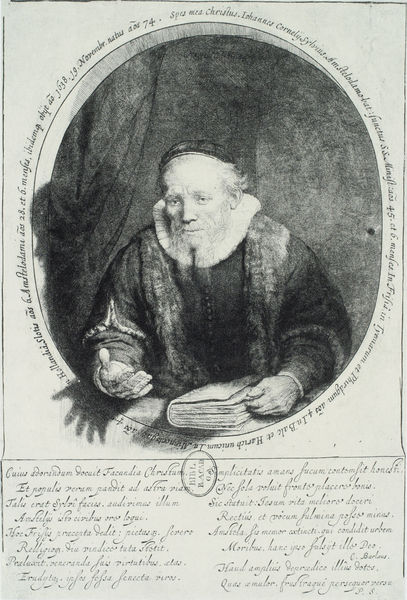
Titel: Bildnis des Jan Cornelisz. Sylvius
Künstler: Harmensz van Rijn Rembrandt
Institution: Göttingen, Kunstsammlung der Universität
Schlagwörter: hand, mann, geste, grau, ohr, blick, bart, jacke, kappe, arme, augen, kragen, pelz, halskrause, portrait, porträt, vorhang, mantel, kaufmann, schultern, kreis, oval, schrift, knöpfe, alter, buch, stich, text, stempel, handschrift, umschrift, jude, manuskript, ovalportät